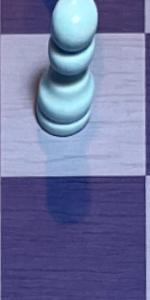
Label: Empty